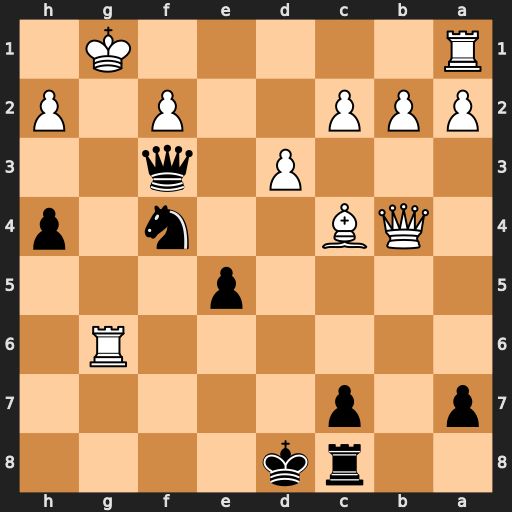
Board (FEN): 2rk4/p1p5/6R1/4p3/1QB2n1p/3P1q2/PPP2P1P/R5K1
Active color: b
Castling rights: -
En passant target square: -
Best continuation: Nh3+ Kf1 Qxf2#